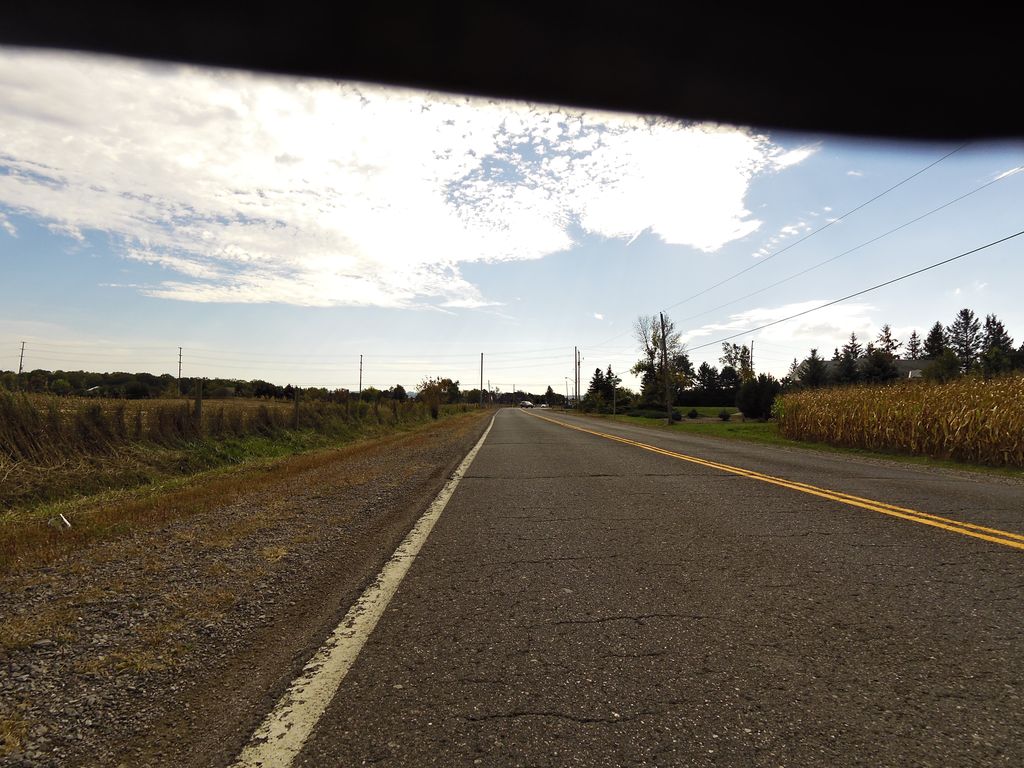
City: hamilton